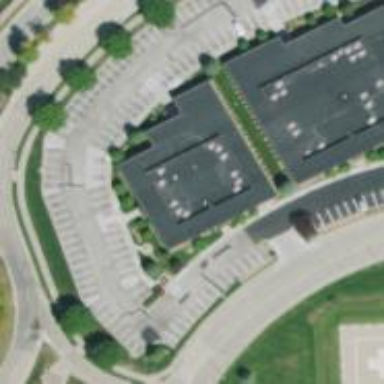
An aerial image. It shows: Office building.